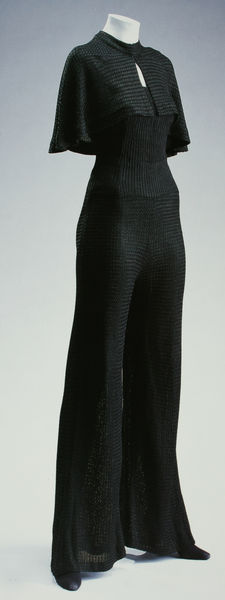
Titel: Strandkleidung
Künstler: Jean Patou
Standort: Kyoto (Japan)
Institution: Kyoto Costume Institute
Schlagwörter: blau, dunkel, kopf, körper, schatten, umhang, weiß, abend, ausschnitt, elegant, frau, grau, kleid, licht, paris, schwarz, dame, hochformat, mode, muster, anzug, hose, bluse, kleidung, kragen, lang, spitze, trauer, weit, ärmel, schlank, figur, kostüm, stoff, strick, borte, knopf, schulter, schultern, seide, skulptur, beine, taille, japan, modell, mieder, schuhe, hosen, modern, einfach, schmal, büste, robe, überwurf, model, transparent, geschlossen, abendkleid, foto, fotografie, photographie, eng, bedeckt, form, schlicht, schwarzweiß, schlag, schuh, ganzkörper, puppe, photo, ausstellung, androgyn, oberteil, schultertuch, hüfte, halb, maskulin, korsett, ständer, leicht, stange, gewebe, textil, fotographie, design, aufnahme, kopflos, korsage, ausgestellt, eleganz, schlitz, bodenlang, schwaz, schneiderei, hosenanzug, mod, gehäkelt, gestrickt, beinkleid, ganz, kurzärmlig, figurine, fashion, modefoto, modepuppe, schaufensterpuppe, abendmode, damenmode, kurzarm, enganliegend, kyoto, haute couture, overall, chanel, kleidungsstück, chiffon, gerippt, bolero, pelerine, body, bolerojäckchen, figurbetont, hosenkleid, ripp, avangard, flügelärmel, fotor, mosepuppe, schlaghose, schuheschulter, strickkleid, häkel, suit, hoser